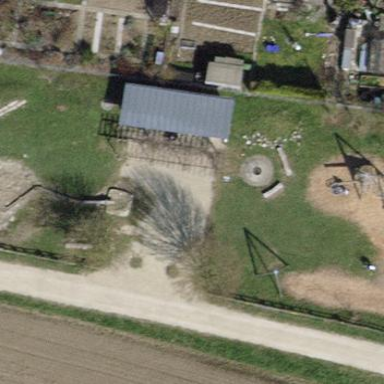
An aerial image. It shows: Playground designed with playground theme on leisure land.